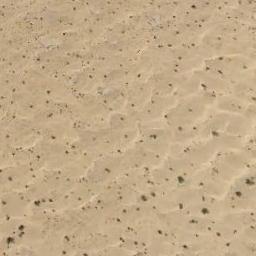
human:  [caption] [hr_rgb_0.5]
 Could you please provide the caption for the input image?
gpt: The white desert is full of sparse plants .

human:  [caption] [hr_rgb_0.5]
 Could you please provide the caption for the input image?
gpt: This is a yellow desert with wavy stripes and there is sparse dark green chaparral in the desert .

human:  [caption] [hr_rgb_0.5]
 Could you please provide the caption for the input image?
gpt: The desert has yellow sand, Some trellis dunes and sparse plants .

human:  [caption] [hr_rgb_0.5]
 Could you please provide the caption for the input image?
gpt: There are several trees in this orange desert .

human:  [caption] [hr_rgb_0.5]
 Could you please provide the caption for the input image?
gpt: A yellow desert with many bushes .